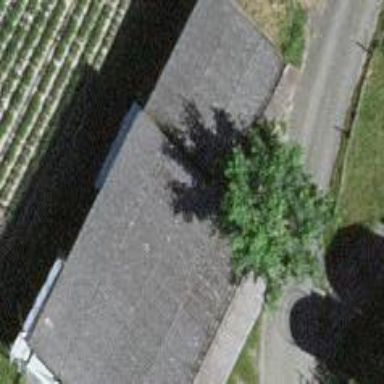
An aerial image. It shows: Shed.